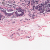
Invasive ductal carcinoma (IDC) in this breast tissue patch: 0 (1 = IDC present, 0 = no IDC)